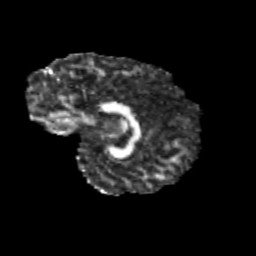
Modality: FA
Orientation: sagittal
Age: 12
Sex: female
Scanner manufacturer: siemens
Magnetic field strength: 3 T
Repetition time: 3.8 s
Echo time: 0.07 s